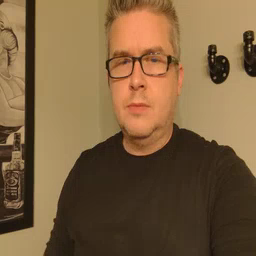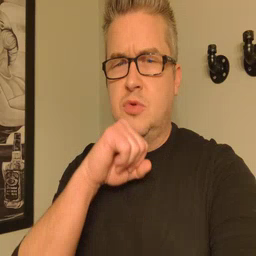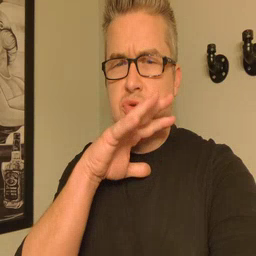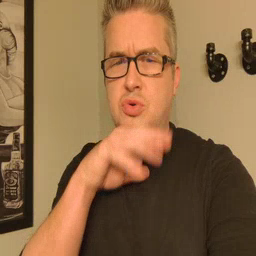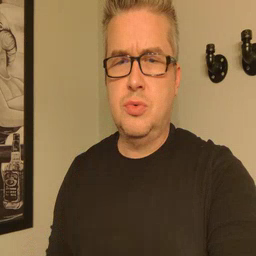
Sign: dirty